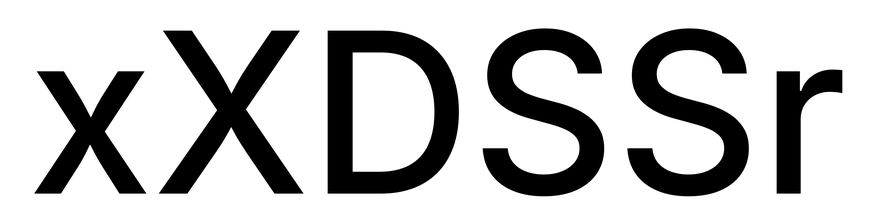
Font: Inter_Medium